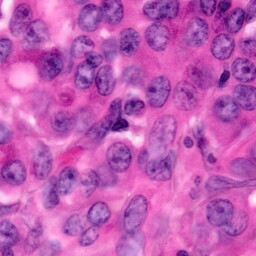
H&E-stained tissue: Pancreatic